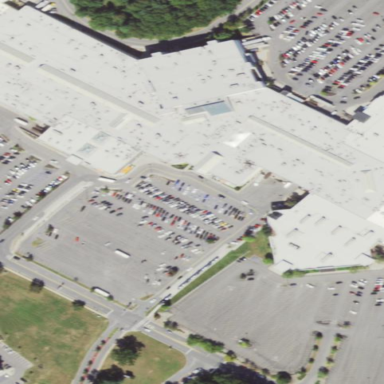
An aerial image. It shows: Mall building.